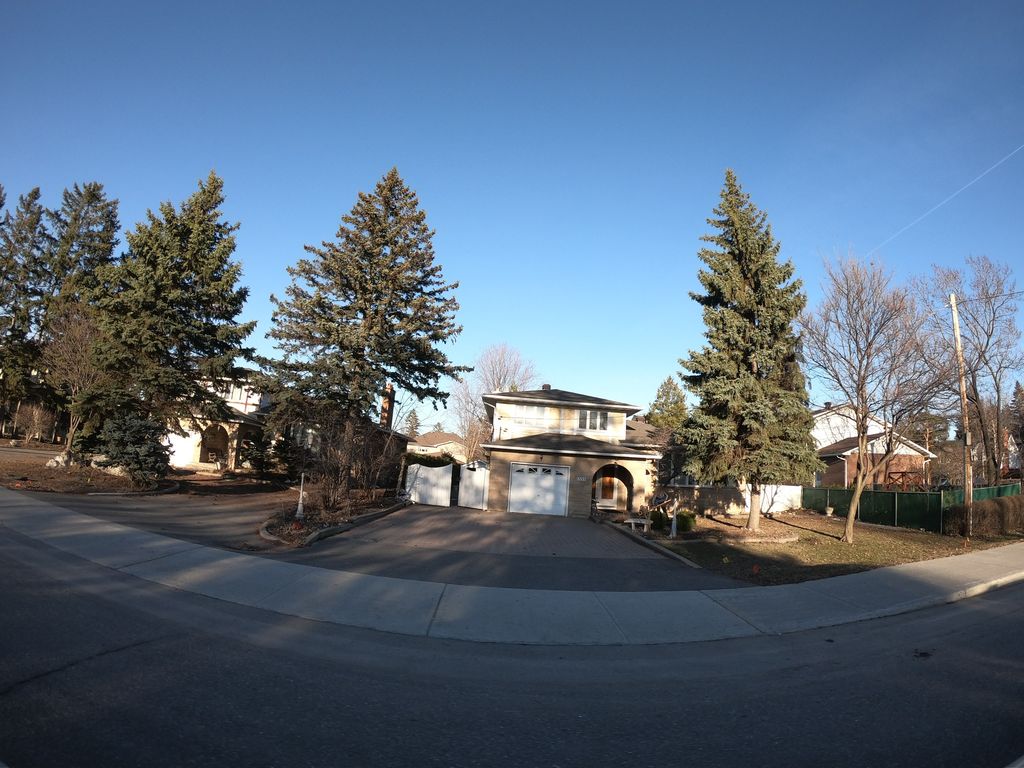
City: ottawa-gatineau